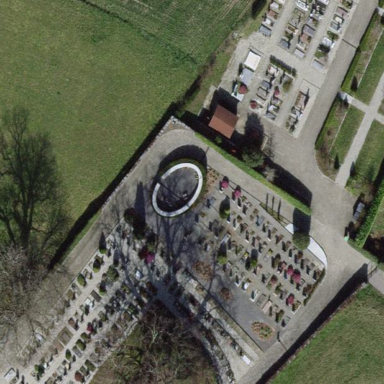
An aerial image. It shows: Cemetery.